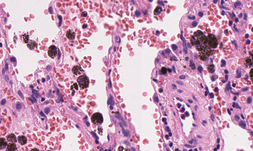
Tumor epithelial tissue: no
Tumor-associated stroma tissue: no
Normal tissue: yes